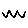
Label: zigzag